Aerial crown-view tile of a tropical tree (Barro Colorado Island, Panama), acquired 20241014:
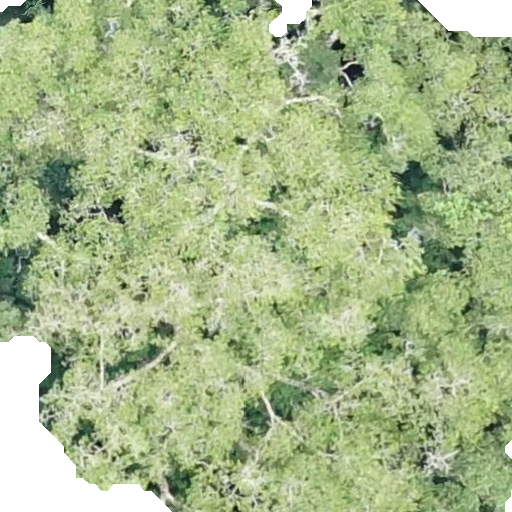
Species: Ficus insipida
GBIF accepted scientific name: Ficus insipida
Crown area: 476.739 m²